Question: I am trying to create a report in visual studio 2010. I am using a crystal reports and visual studio 2010. I already added all the references with a component name of Crystal Reports. However, I do get a lot of errors and I don't know what other references should I add. Please help.
This is the screenshot:

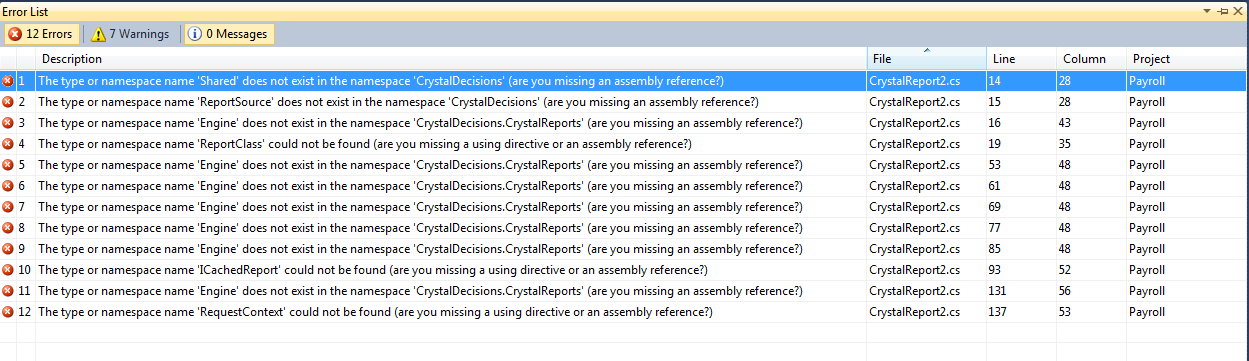
Answer: Well.. I'm not sure what to tell you. Maybe the references are not the same version that your code is expecting. Maybe you are missing some assemblies.
More information is needed about the code itself, what runtime you have installed and are trying to use.